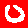
Digit: 0